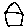
Label: house